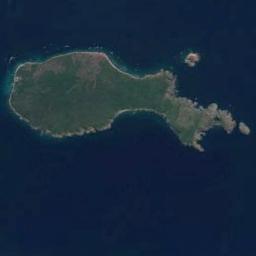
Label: island